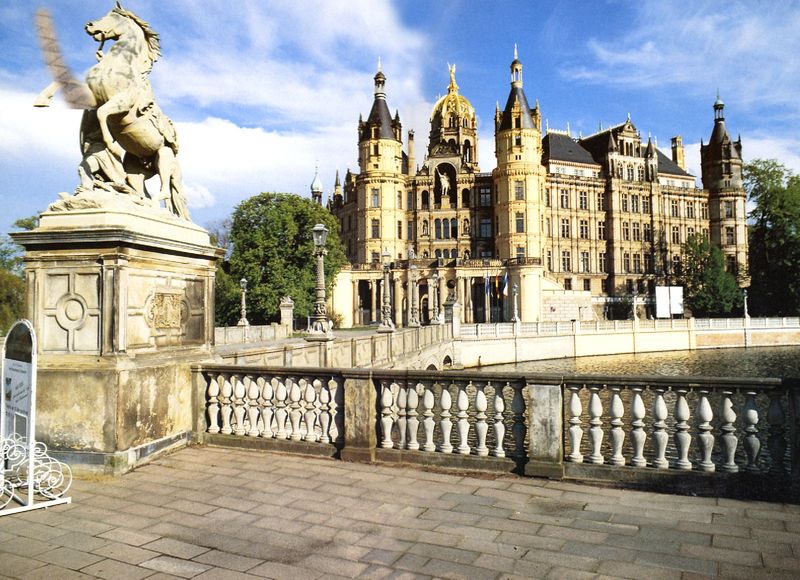
Titel: Schweriner Schloss
Standort: Schwerin, Schloss (EU - D - Mecklenburg-Vorpommern)
Schlagwörter: baum, himmel, meer, wasser, wolken, bäume, fluss, see, stadt, fenster, paris, säulen, schloss, brücke, busch, kirche, rauch, gold, renaissance, pferd, reiter, turm, skulptur, statue, reiterbild, bogen, kuppel, geländer, tor, fotografie, bögen, berlin, türme, palast, balustrade, kuppe, soldat, sonnig, villa, bauwerk, palais, mittelrisalit, stadtpalais, fahrradständer, mehrgeschossig, 1700, flöuss, bürkcne